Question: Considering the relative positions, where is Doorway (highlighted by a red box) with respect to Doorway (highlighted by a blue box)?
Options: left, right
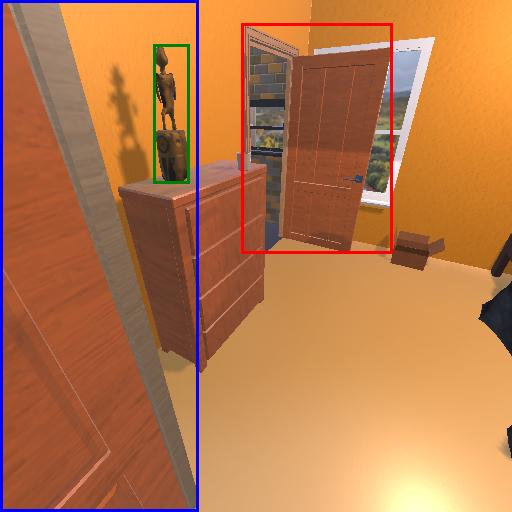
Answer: left